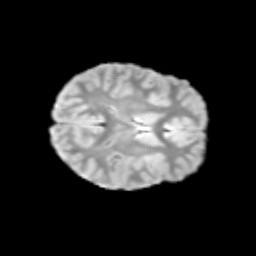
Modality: T2w
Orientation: axial
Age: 9
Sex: female
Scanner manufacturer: siemens
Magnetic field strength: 3 T
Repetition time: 3.8 s
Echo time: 0.07 s